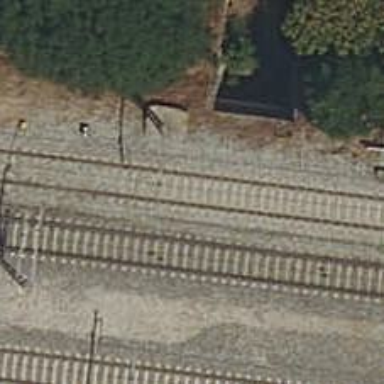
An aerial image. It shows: Railway bridge with electrified contact lines.